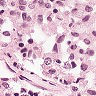
Metastatic tissue present: no